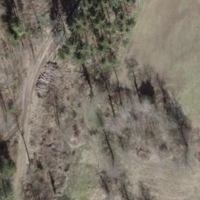
EUNIS habitat code: 44
Species observed at this site:
Phaneroptera falcata
Ruspolia nitidula
Roeseliana roeselii